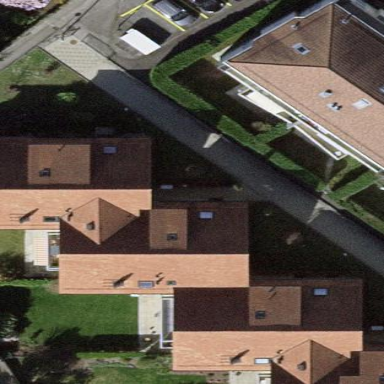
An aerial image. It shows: Image showing building with apartments.